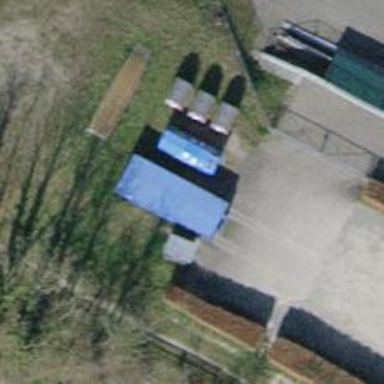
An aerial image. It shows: Recycling container for recycling.